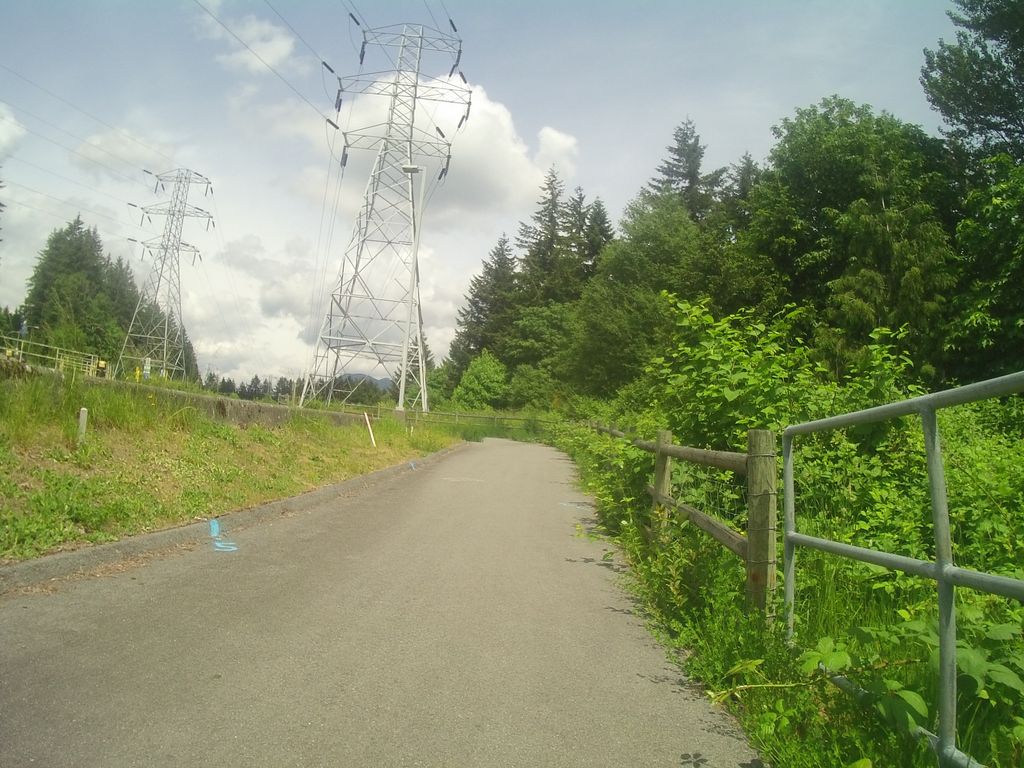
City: vancouver